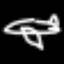
Label: airplane